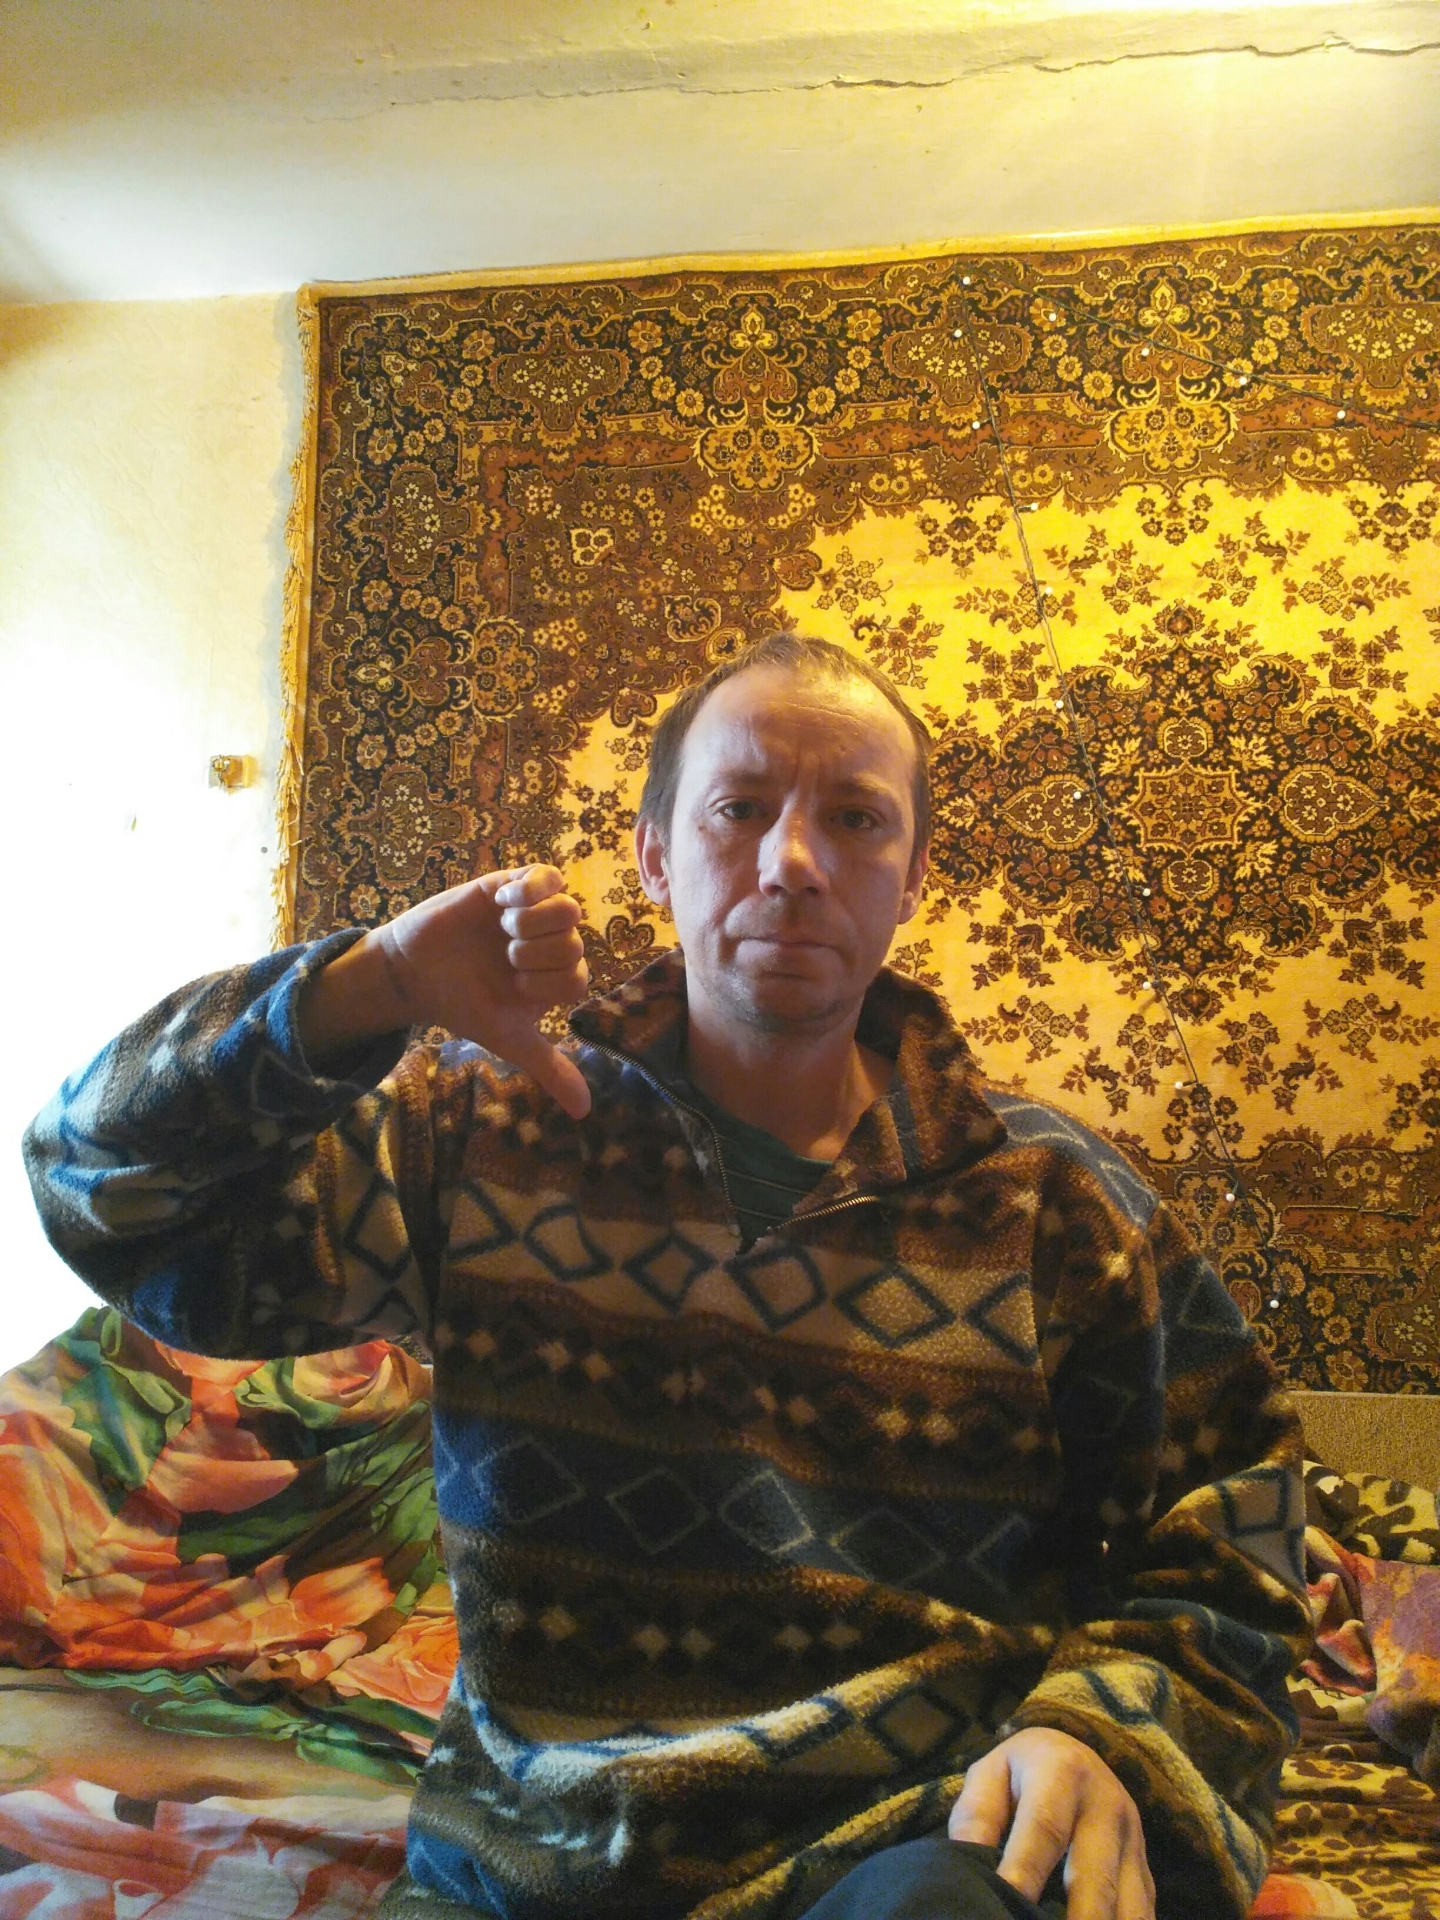
Label: noise